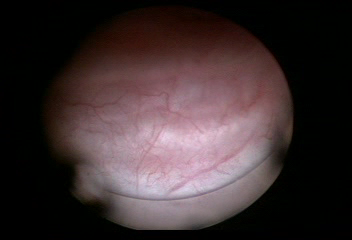
Modality: WLC
Class: Normal mucosa
Bladder cancer association: No